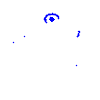
Particle: electron